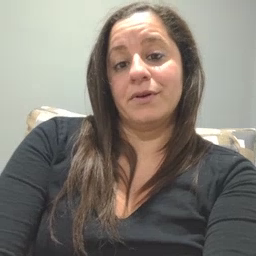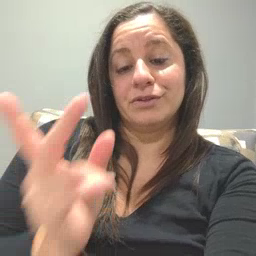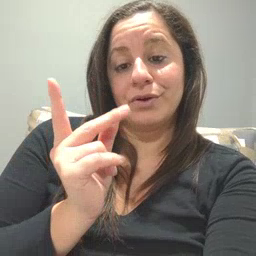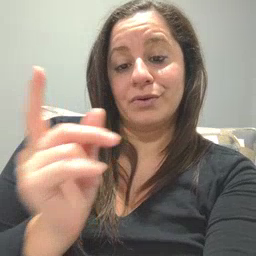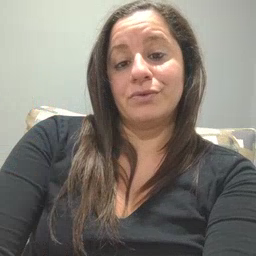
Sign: dog